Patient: sex F, age 76
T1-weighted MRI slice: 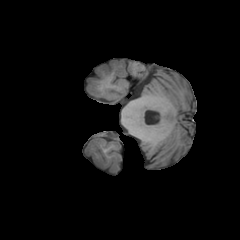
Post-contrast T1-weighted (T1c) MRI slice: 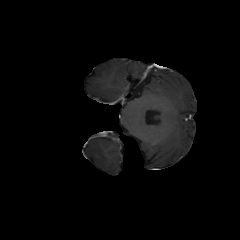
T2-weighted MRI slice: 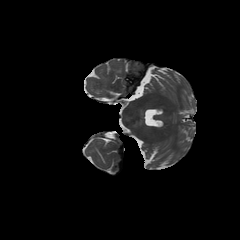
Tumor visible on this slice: no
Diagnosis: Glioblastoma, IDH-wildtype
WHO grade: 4